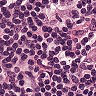
Metastatic tissue present: no